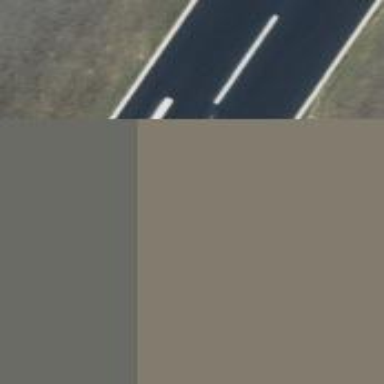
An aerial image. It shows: Runway surface made of asphalt at airport.